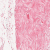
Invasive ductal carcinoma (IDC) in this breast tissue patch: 0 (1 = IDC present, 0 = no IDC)